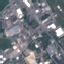
Label: Industrial